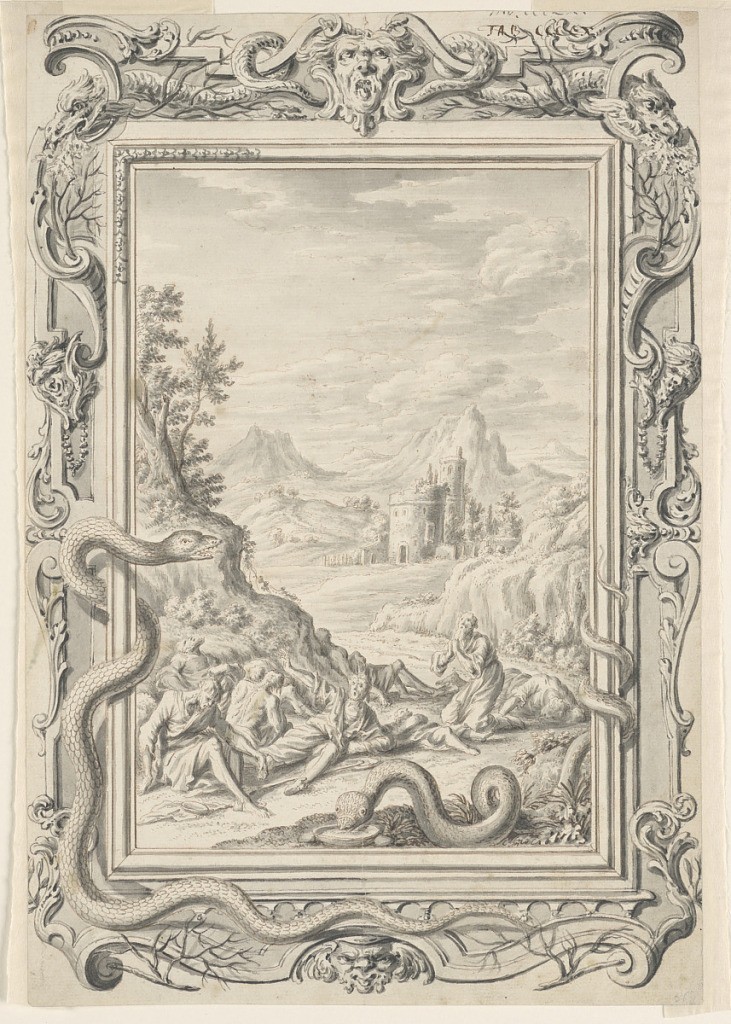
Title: Study for Serpents Sent to Destroy the Sinners, Plate 360, Physica Sacra
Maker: Johann Melchior Füssli, Swiss, 1677–1736
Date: before 1731
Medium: Brush and grey, black wash, pen and brown, black ink on cream laid paper
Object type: Drawing
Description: In the foreground a group of men in robes, in various states of undress, are shown writhing on the ground at the base of a mountain or hill. A bearded man on the right is on his knees, facing his right with his hands clasped in prayer. A large serpent appears in front of them, with his body partially wrapped around the right portion of the picture frame. A mountainous landscape that includes a building with two turrets can be seen in the background. Another large serpent is partially wrapped around the picture frame on the left side, and his curving body extends below the bottom portion of the frame. The elaborately ornamented frame also includes decorative masks, tree limbs, and fire-breathing creatures that resemble serpents or snakes.